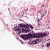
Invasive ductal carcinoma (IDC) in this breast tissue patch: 0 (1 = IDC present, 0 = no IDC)